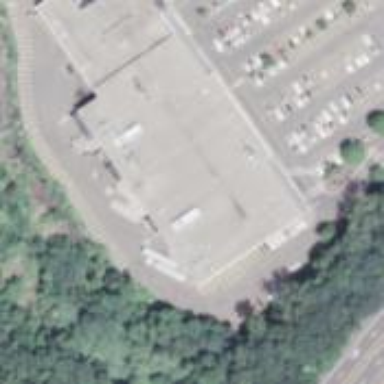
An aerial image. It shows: Supermarket.